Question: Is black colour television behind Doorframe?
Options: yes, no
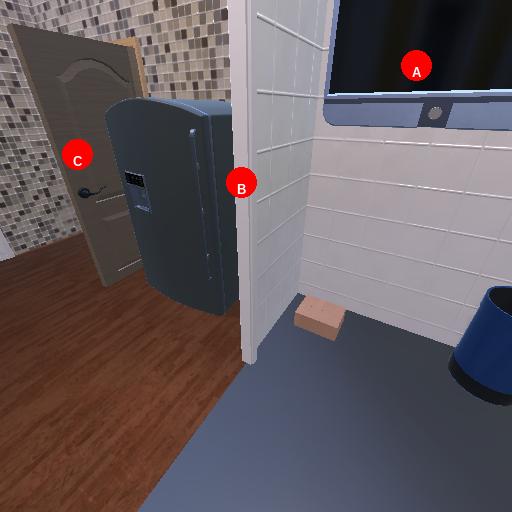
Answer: yes